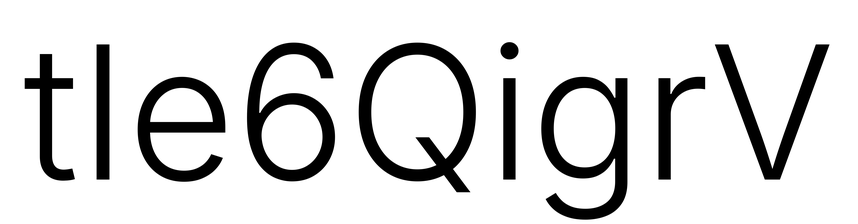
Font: Inter_Light